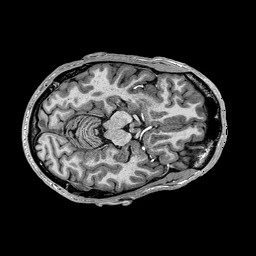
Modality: T1w
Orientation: coronal
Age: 35